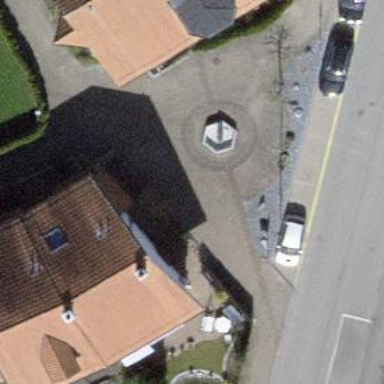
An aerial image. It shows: Fountain.